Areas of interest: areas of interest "Dream Nest Town Design Center"
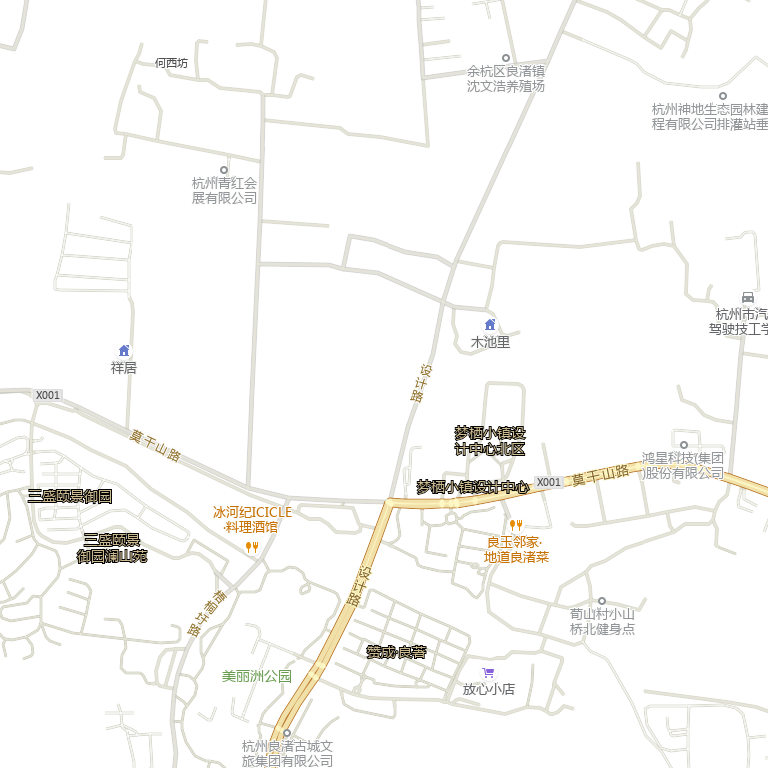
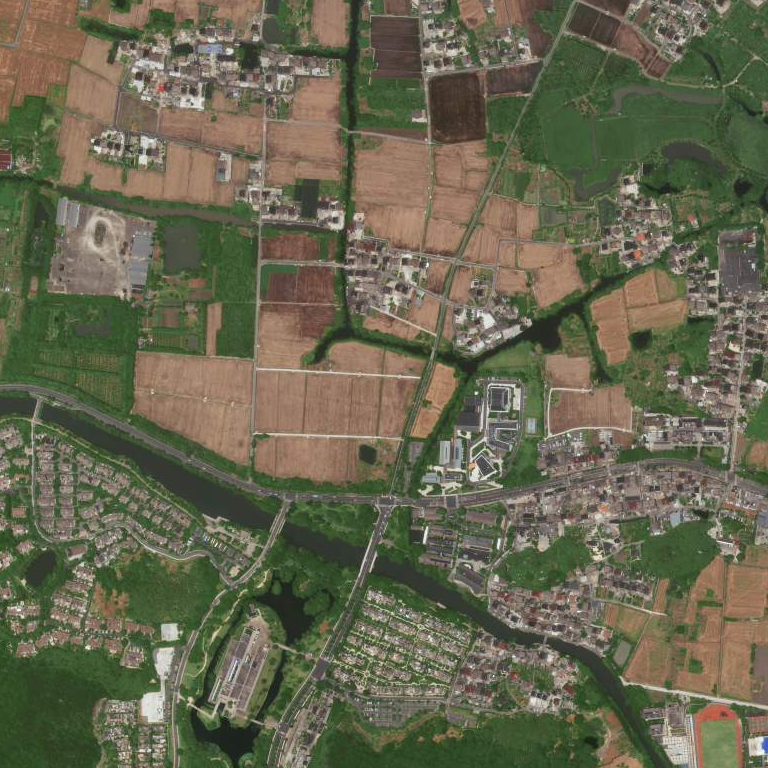